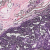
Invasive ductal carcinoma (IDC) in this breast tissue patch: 0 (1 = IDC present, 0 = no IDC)